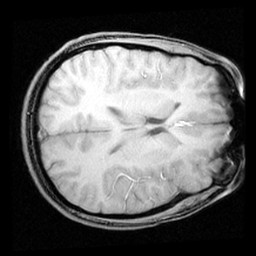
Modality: inplaneT1
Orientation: axial
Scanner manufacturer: ge
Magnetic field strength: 3 T
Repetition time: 0.3 s
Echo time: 0.003584 s